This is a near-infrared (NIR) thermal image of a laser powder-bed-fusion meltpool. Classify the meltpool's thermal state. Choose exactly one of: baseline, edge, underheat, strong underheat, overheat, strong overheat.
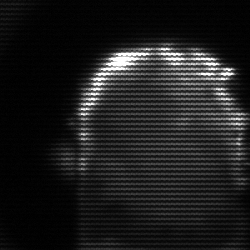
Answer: baseline